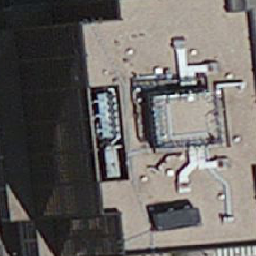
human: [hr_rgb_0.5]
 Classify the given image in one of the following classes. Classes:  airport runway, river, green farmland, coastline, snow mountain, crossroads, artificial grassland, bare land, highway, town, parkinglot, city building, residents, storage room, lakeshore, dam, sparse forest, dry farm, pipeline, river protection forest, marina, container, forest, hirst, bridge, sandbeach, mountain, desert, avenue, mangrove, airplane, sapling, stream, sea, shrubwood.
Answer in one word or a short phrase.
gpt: city building